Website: slack
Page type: payment
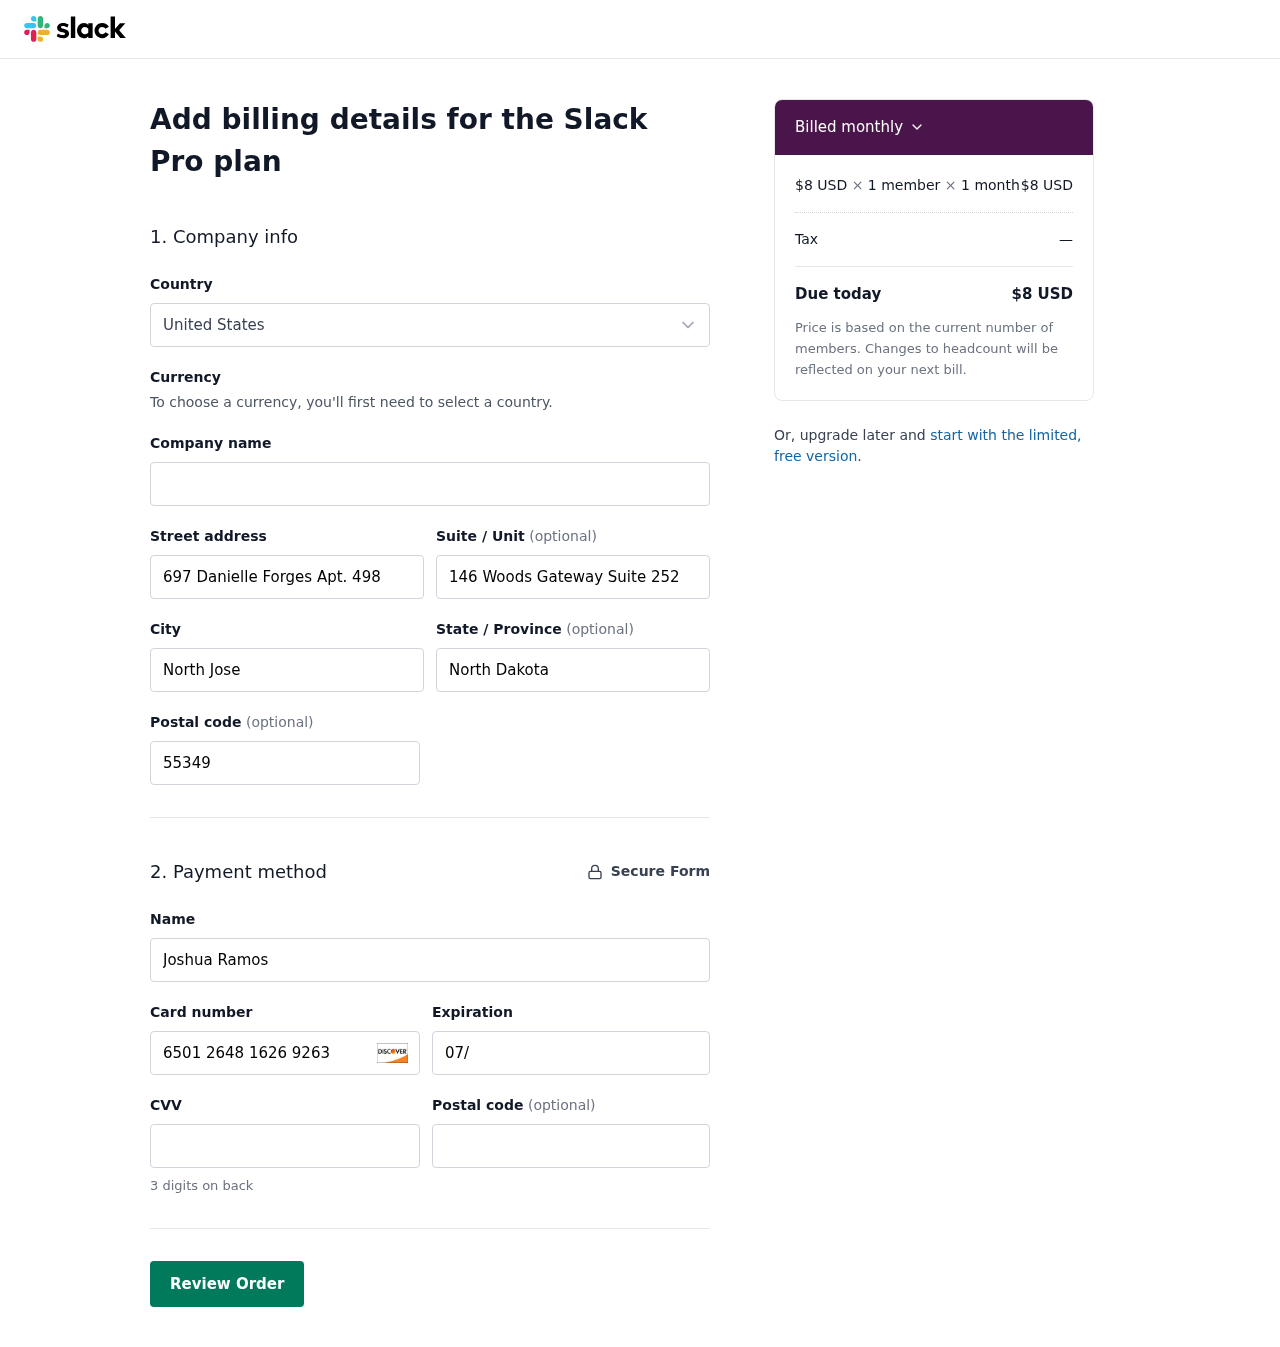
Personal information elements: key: PII_COUNTRY
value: United States
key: PII_STREET
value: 697 Danielle Forges Apt. 498
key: PII_STREET2
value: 146 Woods Gateway Suite 252
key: PII_CITY
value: North Jose
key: PII_STATE
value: North Dakota
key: PII_POSTCODE
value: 55349
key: PII_FULLNAME
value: Joshua Ramos
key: PII_CARD_NUMBER
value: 6501 2648 1626 9263
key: PII_CARD_EXPIRY
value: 07/26
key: PII_CARD_CVV
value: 959
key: PII_POSTCODE2
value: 55917
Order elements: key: ORDER_PRICE_PER_MEMBER
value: $8 USD
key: ORDER_NUM_MEMBERS
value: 1 member
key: ORDER_NUM_MONTHS
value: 1 month
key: ORDER_SUBTOTAL
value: $8 USD
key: ORDER_TAX
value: —
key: ORDER_TOTAL
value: $8 USD